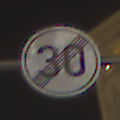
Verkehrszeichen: EndeGeschwindigkeit30
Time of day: Night
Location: Outdoor (Urban)
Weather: Clear
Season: NotSpecified
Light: Artificial